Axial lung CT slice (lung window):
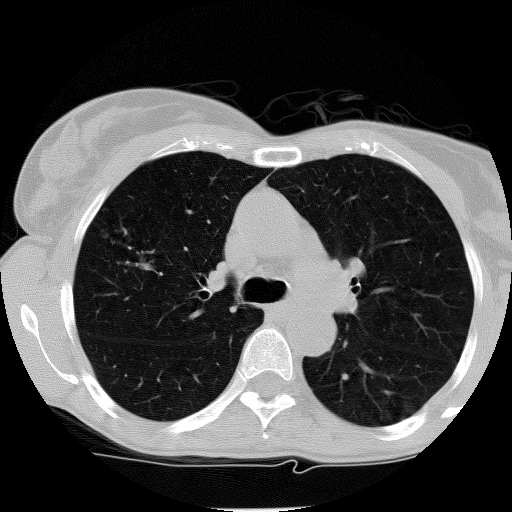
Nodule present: no